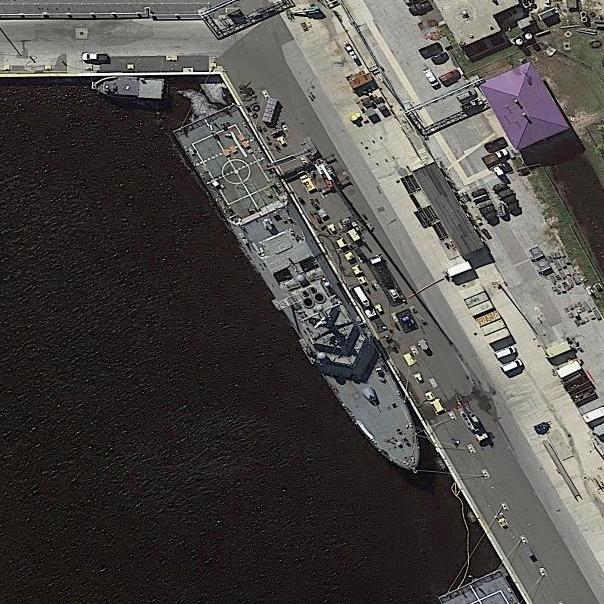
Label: Freedom-class_combat_ship